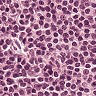
Metastatic tissue present: no